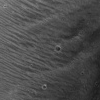
Atmospheric dust classification: not_dusty